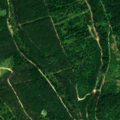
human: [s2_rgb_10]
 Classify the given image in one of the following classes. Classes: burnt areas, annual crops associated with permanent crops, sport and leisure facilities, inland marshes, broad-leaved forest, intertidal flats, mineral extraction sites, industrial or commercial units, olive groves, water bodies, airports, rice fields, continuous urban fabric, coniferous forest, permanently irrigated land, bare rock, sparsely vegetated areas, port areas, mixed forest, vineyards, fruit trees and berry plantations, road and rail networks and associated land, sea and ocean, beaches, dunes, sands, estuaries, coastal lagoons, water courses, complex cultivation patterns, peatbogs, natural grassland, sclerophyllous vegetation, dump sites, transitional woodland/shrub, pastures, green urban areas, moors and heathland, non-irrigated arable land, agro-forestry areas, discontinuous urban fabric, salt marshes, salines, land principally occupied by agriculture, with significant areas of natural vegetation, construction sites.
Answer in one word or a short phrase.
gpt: broad-leaved forest, mixed forest